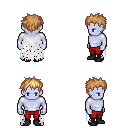
a pixel art fantasy rpg character, male body template, dark elf, purple skin, white tattered cape, red pants, light blonde bedhead hairstyle, black shoes, four views (front, back, left, right), 2x2 character sprite sheet, small pixel art, hard edges, no anti-aliasing